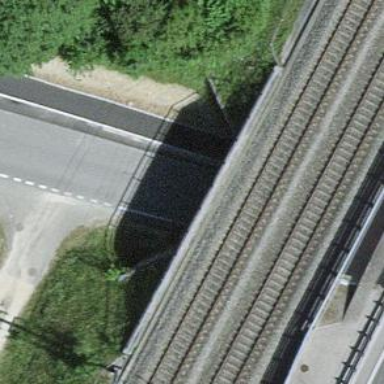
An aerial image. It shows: Secondary road passing through tunnel.